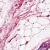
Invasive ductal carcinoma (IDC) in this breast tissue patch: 0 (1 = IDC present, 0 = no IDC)